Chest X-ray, PA view. Patient: 54 years old, sex M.
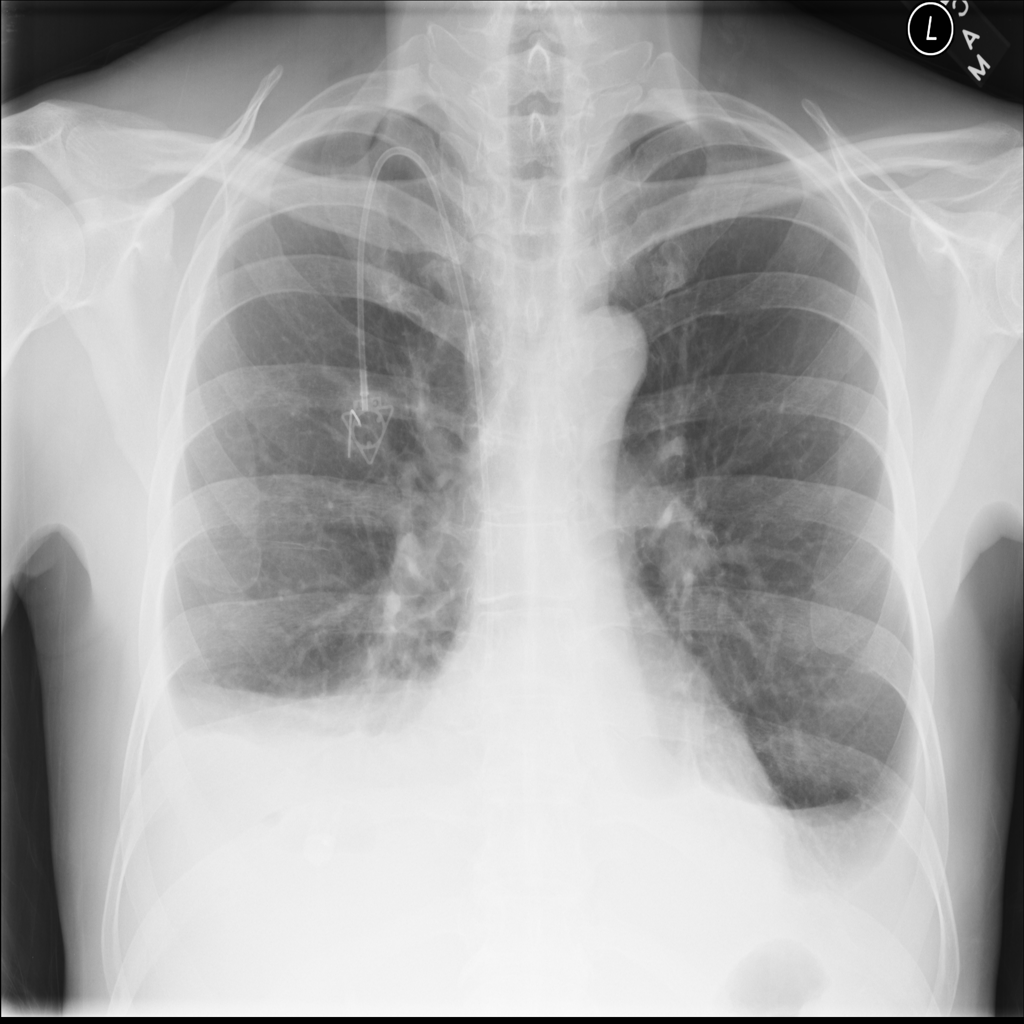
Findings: Atelectasis, Effusion